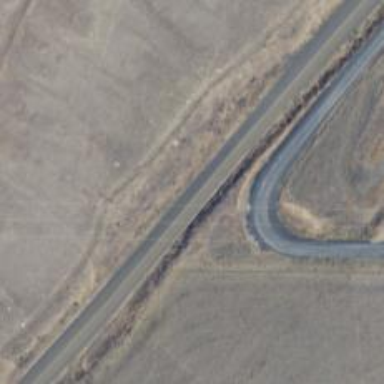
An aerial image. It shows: Tertiary road.